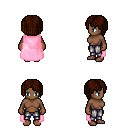
a pixel art fantasy rpg character, female body template, human, dark skin, pink cape, metal pants, brown pageboy hairstyle, four views (front, back, left, right), 2x2 character sprite sheet, small pixel art, hard edges, no anti-aliasing